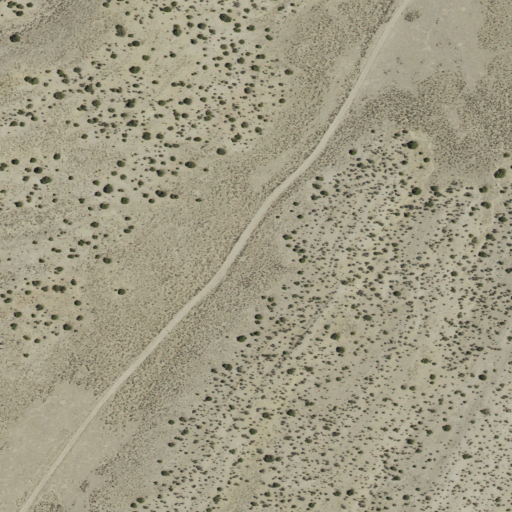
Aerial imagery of gap in Utah named Cedar Pass containing shrub and grassland